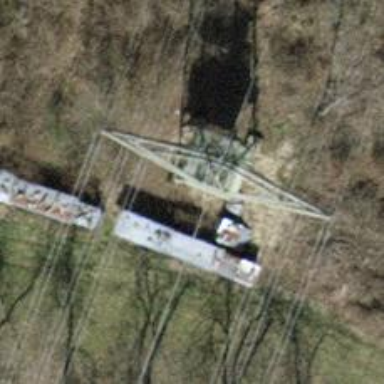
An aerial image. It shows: Power tower.